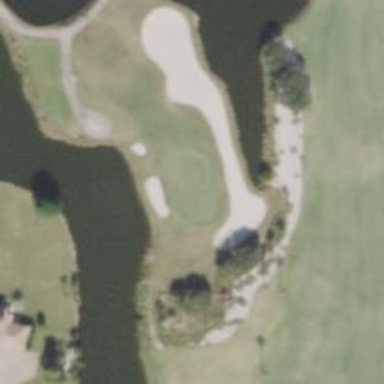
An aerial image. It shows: Golf hole.